Question: In this program I'm printing a value from a calculation of type 'double' to the screen.But at present the calculation is giving 14 decimal places.My question is,is there a facility in Java to wrap the output statement in that could specify the amount of decimal places?For example 'round(mark1,2)'

The way it is printed at present is like this:
'''
double markOne = intent.getDoubleExtra("number1", 0);
result1.setText(String.valueOf(markOne)+"mm");
'''
Is it possible to wrap the 'setText' in a Java method or would I have to create a custom format?Could someone give me an example of this with my code? Thanks
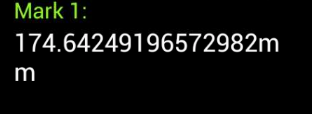
Answer: You could use a decimal formatter
'''
DecimalFormat df = new DecimalFormat("#.##");
System.out.print(df.format(d));
'''